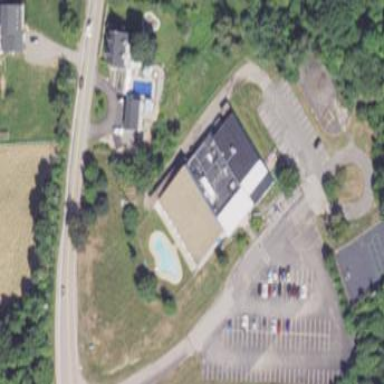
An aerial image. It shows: Sports center building.